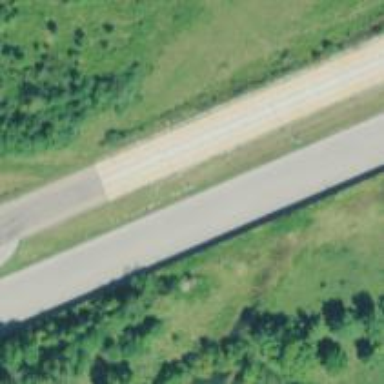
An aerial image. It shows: Raceway road.